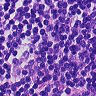
Metastatic tissue present: no